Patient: sex M, age 25
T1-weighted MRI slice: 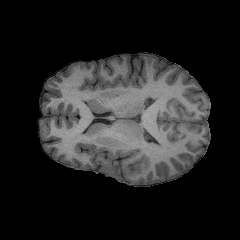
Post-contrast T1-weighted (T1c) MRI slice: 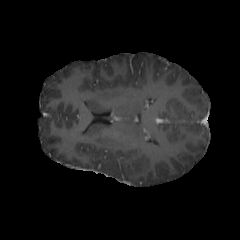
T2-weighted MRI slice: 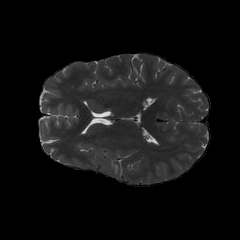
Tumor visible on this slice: no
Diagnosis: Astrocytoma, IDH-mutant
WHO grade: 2